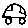
Label: car